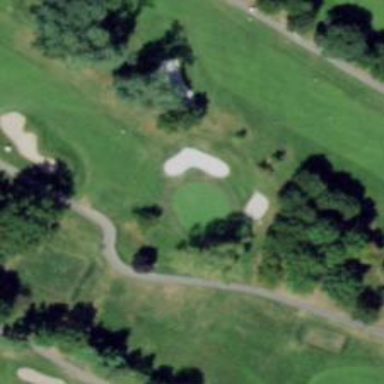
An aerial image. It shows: Golf hole.